Field crop: maize
Growth stage: 2
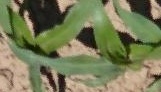
Species: maize